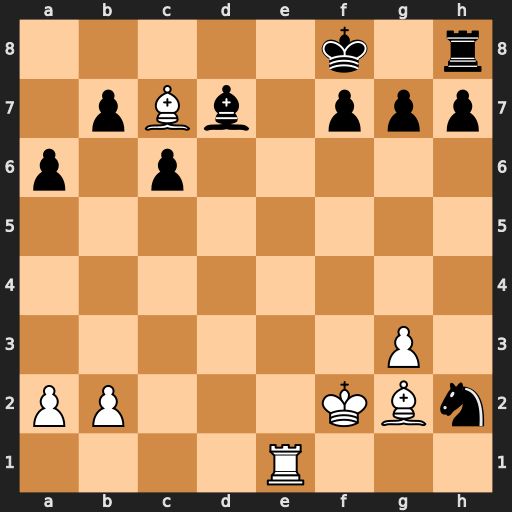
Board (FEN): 5k1r/1pBb1ppp/p1p5/8/8/6P1/PP3KBn/4R3
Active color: w
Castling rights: -
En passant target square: -
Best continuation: Bd6+ Kg8 Bh3 h5 Bxd7